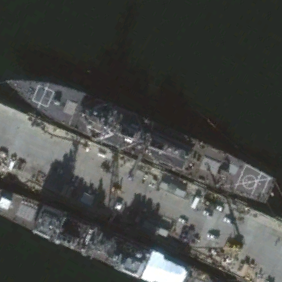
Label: destroyer